Aerial crown-view tile of a tropical tree (Barro Colorado Island, Panama), acquired 20250414:
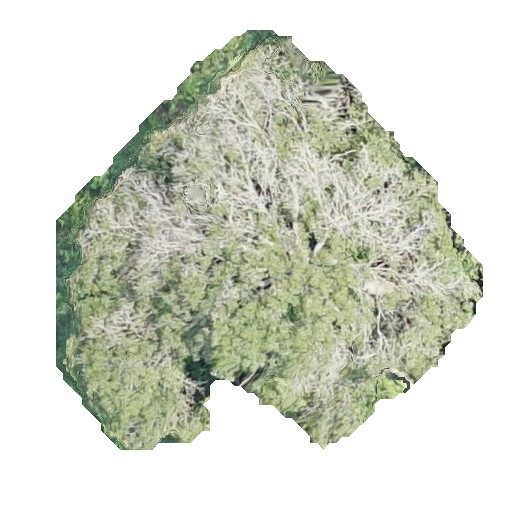
Species: Handroanthus guayacan
GBIF accepted scientific name: Handroanthus guayacan
Crown area: 179.906 m²